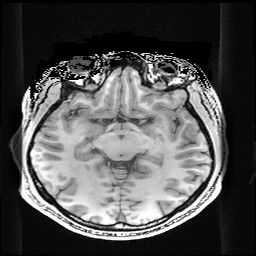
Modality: T1w
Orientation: coronal
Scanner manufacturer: ge
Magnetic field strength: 3 T
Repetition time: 0.009184 s
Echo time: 0.00368 s